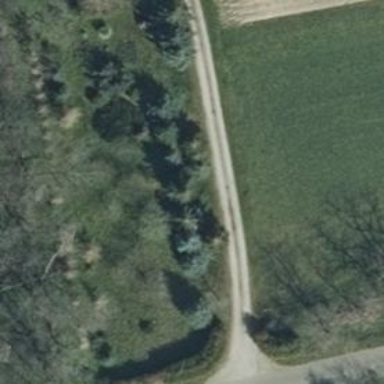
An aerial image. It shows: Service road with ground surface.